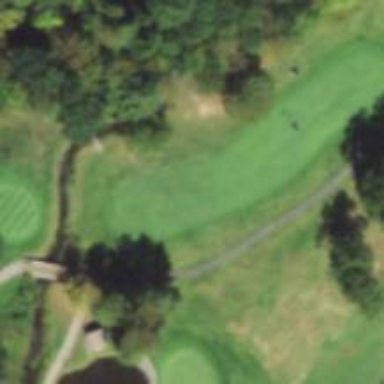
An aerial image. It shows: View of golf hole.